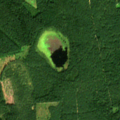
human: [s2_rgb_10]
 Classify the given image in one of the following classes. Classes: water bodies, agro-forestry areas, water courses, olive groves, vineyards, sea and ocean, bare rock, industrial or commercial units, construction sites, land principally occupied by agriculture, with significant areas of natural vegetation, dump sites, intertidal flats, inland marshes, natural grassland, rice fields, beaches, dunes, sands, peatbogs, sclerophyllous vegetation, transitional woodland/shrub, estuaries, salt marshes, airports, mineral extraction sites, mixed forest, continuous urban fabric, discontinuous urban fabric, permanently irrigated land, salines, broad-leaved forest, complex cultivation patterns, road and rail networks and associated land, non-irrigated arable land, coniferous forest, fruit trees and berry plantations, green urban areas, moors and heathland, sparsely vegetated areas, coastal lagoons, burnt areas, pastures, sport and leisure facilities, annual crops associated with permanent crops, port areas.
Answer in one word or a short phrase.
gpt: non-irrigated arable land, coniferous forest, mixed forest